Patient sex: M
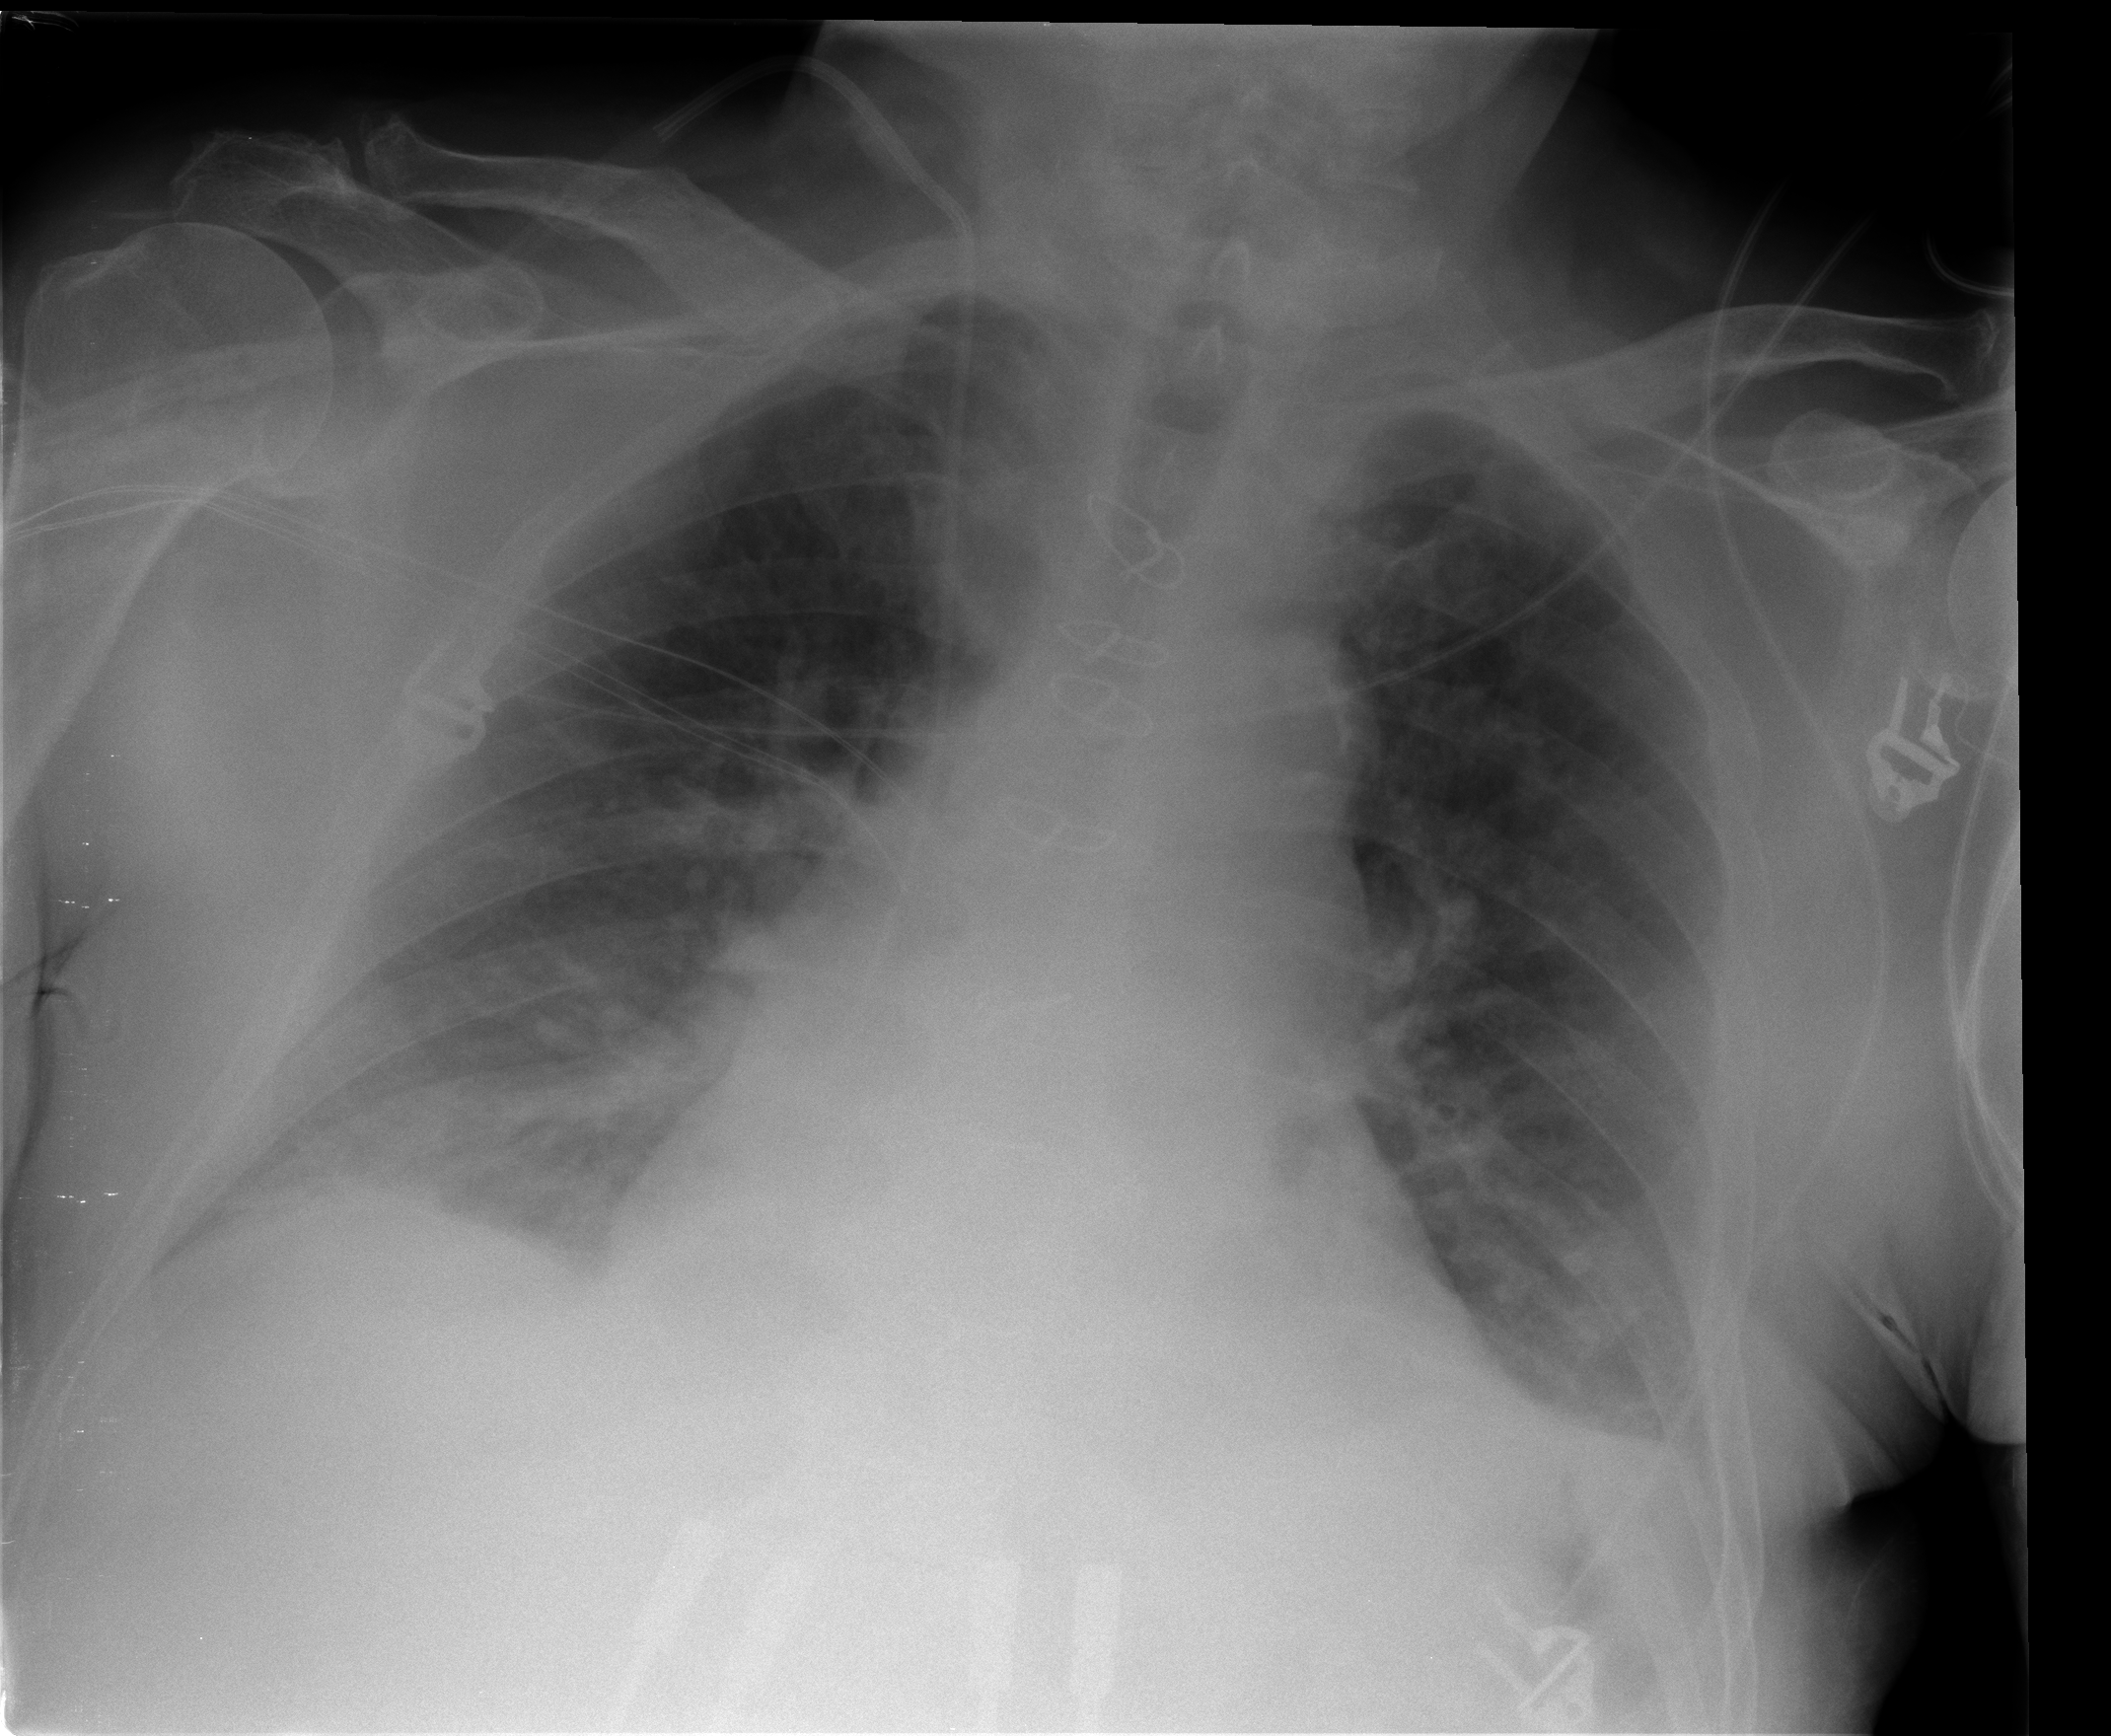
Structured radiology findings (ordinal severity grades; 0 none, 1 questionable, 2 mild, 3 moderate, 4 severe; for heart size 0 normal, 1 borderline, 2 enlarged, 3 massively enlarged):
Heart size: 2
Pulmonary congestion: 2
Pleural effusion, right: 1
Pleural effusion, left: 2
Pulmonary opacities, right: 2
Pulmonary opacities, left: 0
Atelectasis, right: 2
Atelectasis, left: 2